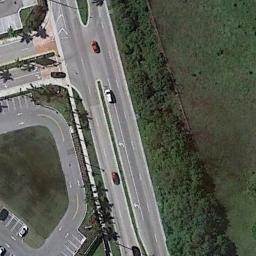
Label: freeway